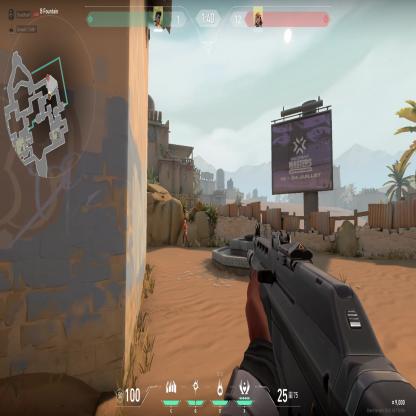
Label: enemy